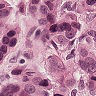
Metastatic tissue present: yes